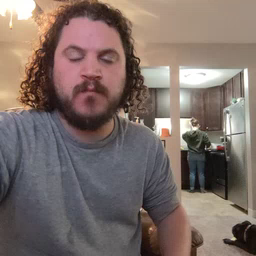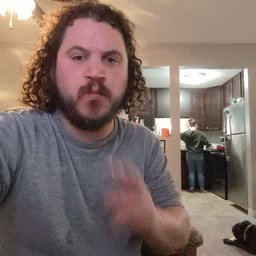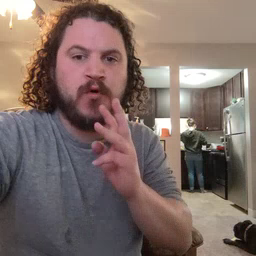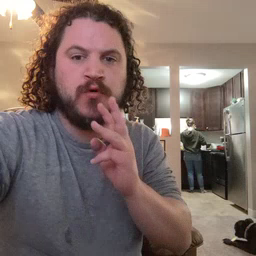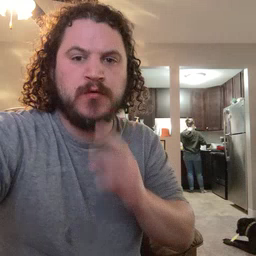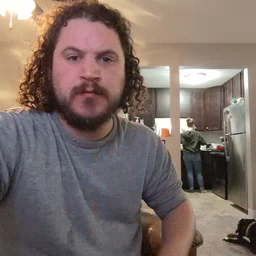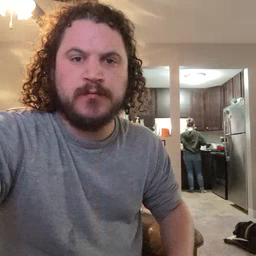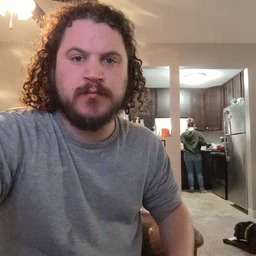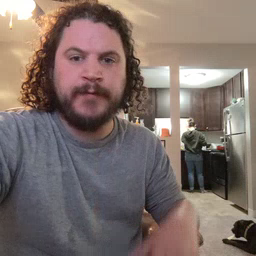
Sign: water